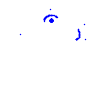
Particle: pion